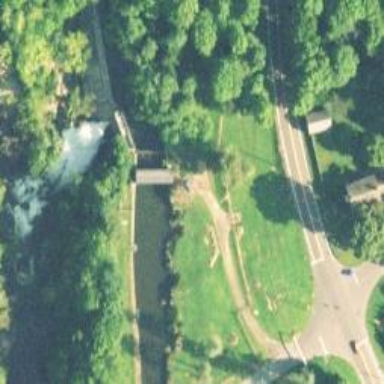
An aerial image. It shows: Weir along the waterway.